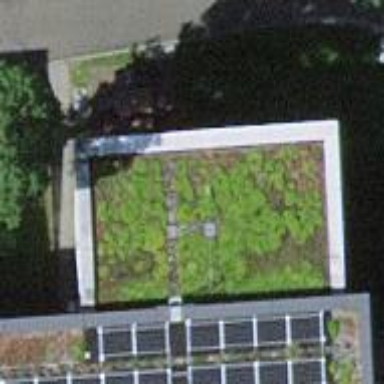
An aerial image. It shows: Part of building.